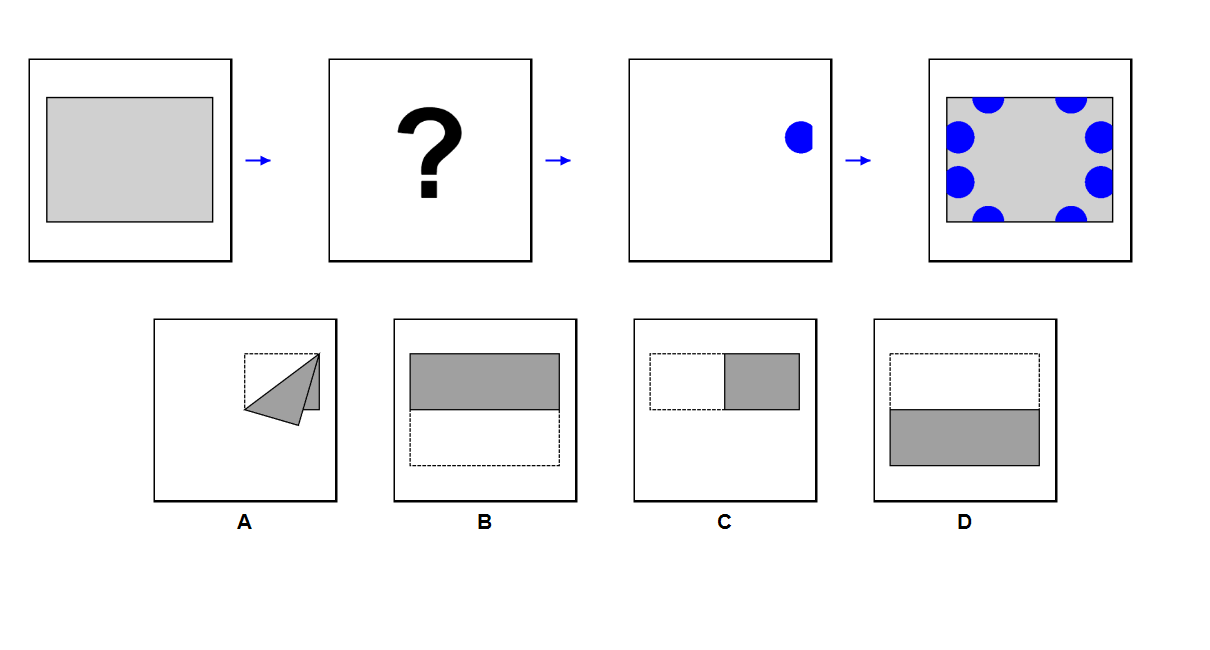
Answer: D